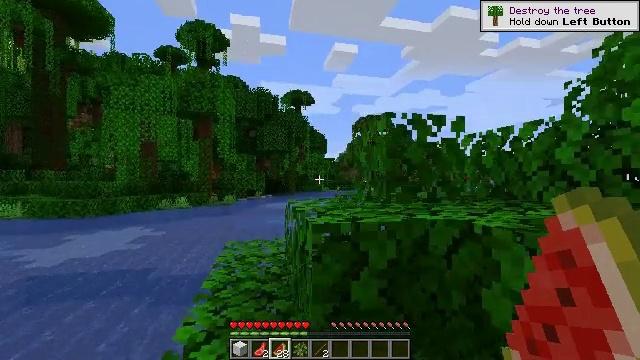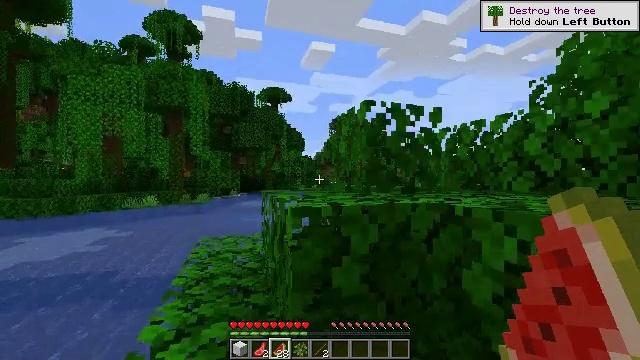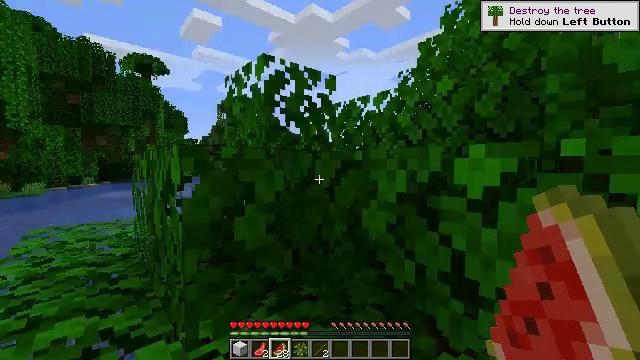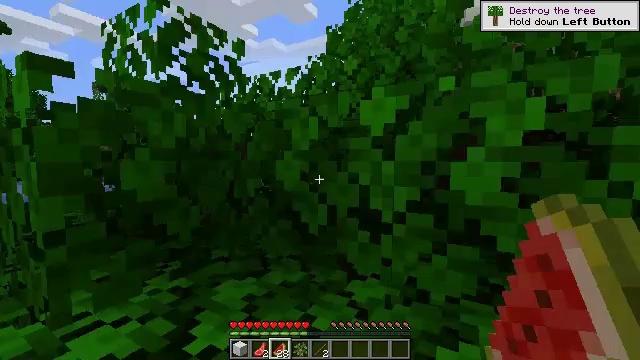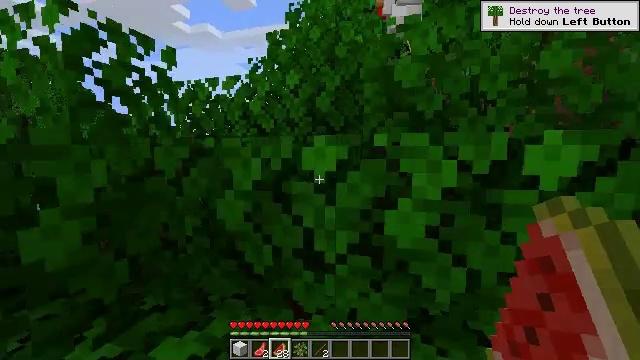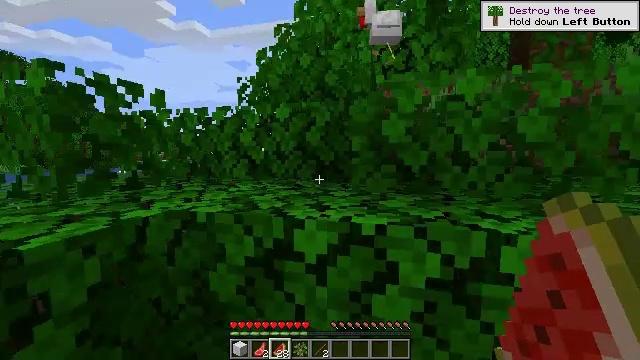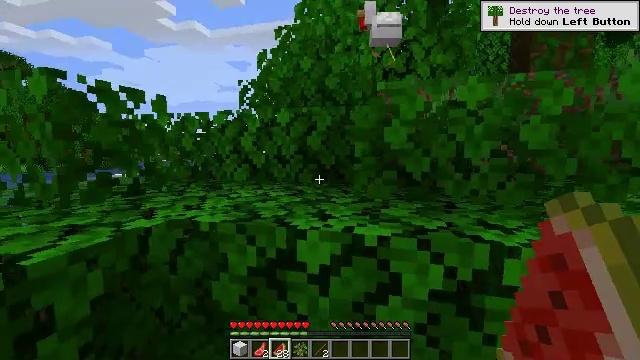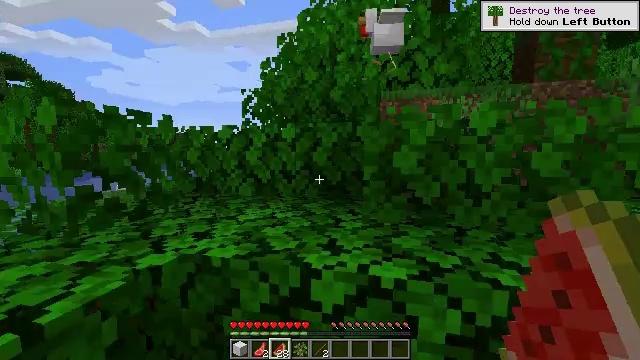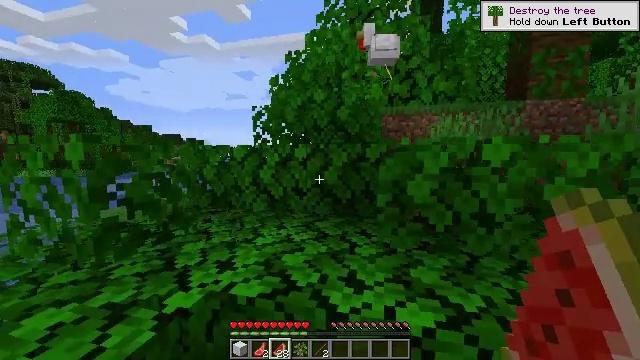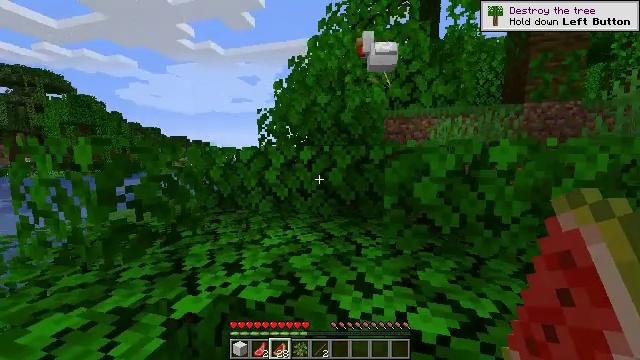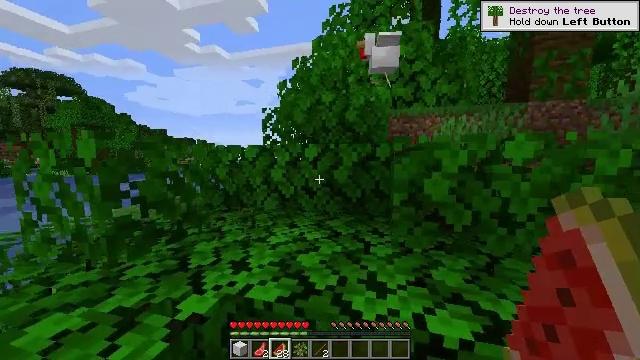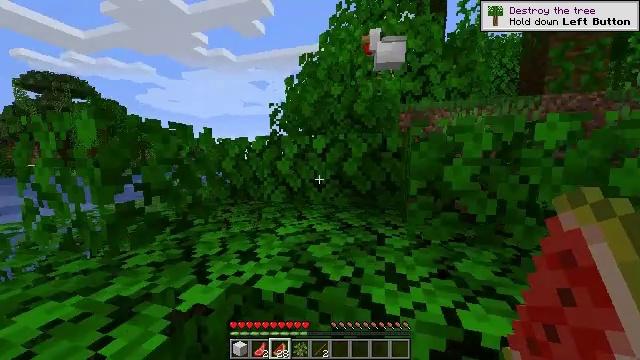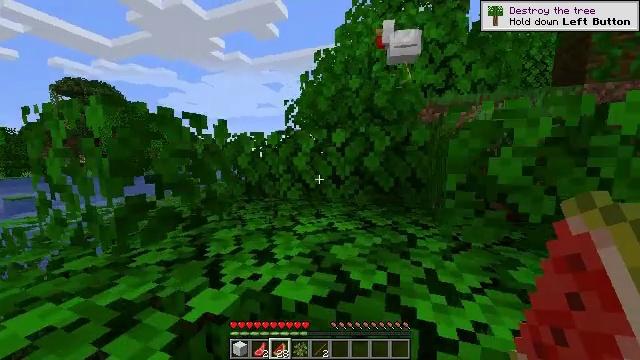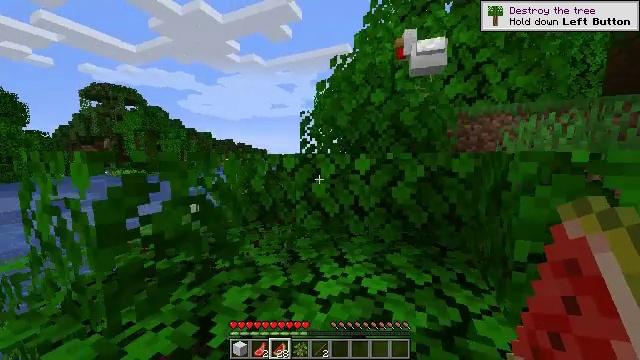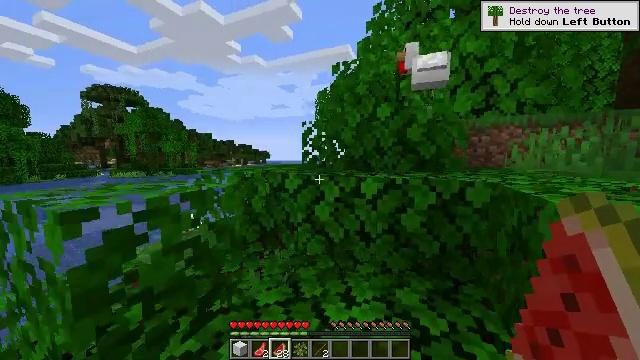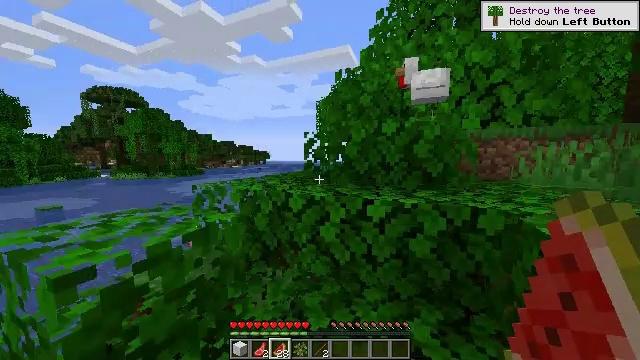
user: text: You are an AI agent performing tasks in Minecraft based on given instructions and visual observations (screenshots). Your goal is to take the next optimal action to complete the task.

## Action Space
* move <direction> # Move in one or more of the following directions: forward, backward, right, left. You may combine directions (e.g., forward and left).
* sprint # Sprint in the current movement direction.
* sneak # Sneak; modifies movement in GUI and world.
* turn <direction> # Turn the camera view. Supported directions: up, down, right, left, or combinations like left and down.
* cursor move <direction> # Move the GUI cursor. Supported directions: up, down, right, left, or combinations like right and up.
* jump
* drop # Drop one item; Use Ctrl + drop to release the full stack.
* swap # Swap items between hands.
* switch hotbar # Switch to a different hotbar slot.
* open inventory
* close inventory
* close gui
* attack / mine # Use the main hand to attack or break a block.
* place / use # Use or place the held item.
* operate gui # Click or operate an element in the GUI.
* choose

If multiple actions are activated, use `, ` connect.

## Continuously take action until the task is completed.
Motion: motion action
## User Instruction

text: Hunt a chicken.
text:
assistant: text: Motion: move forward, sprint, turn right, jump
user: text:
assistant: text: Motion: move forward, sprint, turn right and down, jump
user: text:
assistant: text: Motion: move forward, sprint, turn right and down, jump
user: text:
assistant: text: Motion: move forward, sprint, turn right and down, jump
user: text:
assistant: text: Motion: move forward, sprint, turn right, jump
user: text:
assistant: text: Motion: move forward, sprint, jump
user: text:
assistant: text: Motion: move forward, sprint, jump
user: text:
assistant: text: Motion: move forward, sprint, jump
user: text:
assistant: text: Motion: move forward, sprint, jump
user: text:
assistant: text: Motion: move forward, sprint
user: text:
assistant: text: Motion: move forward, sprint, turn left
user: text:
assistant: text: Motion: move forward, sprint, turn left, jump
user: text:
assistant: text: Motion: move forward and move left, sprint, turn left, jump
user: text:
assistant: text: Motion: move forward and move left, sprint, jump
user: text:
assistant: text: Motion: move forward and move left, sprint, jump
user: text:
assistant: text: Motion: move forward and move left, sprint, jump
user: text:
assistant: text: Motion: move forward and move left, sprint, jump
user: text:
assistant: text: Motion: move forward and move left, sprint, turn right
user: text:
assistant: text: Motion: move forward, sprint
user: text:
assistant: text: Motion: move forward, sprint, jump
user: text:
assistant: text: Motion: move forward, sprint, jump
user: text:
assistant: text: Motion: move forward and move left, sprint, jump
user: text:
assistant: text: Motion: move forward and move left, sprint, jump
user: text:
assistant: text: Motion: move forward and move left
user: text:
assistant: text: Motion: move forward and move left, turn right
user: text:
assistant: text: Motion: move forward and move left
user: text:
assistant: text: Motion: move forward and move left
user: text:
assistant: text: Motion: move forward and move left
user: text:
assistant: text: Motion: move forward and move left
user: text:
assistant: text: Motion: move forward